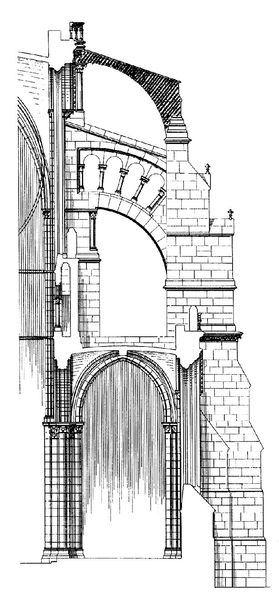
Titel: Kathedrale Notre-Dame in Chartres
Standort: Chartres, Notre-Dame (EU - F)
Schlagwörter: pfeiler, schwarz, skizze, säule, säulen, zeichnung, architektur, stein, steine, kirche, gotik, bogen, mauer, pilaster, rundbogen, tor, bögen, außen, gewölbe, laufgang, druck, schnitt, stich, entwurf, kathedrale, seiten, seitenschiff, spitzbogen, struktur, romanik, plan, gothik, streben, aufriß, strebepfeiler, strebebogen, ausgleich, kreizgang, schniss, samauer